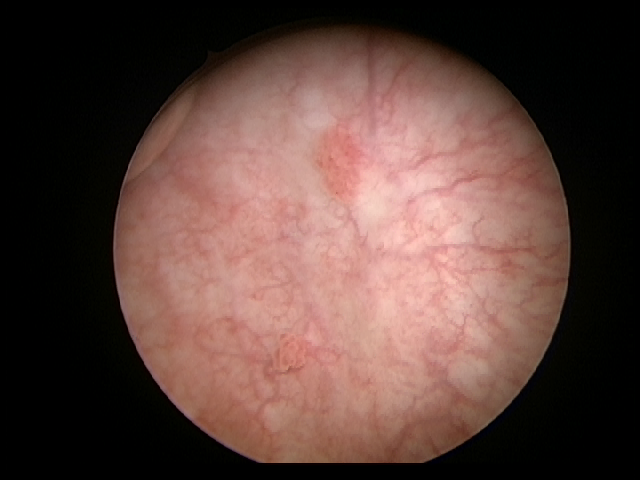
Modality: WLC
Class: Malignant
Subclass: LowGradePapillary
Lesion: Multifocal
Multifocal: 2 to 7
Stage: Ta
Morphology: Papillary
Bladder cancer association: Yes